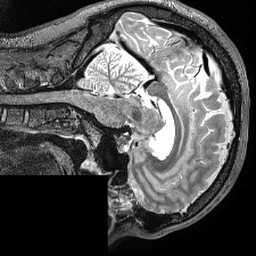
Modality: T2w
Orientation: sagittal
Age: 27
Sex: male